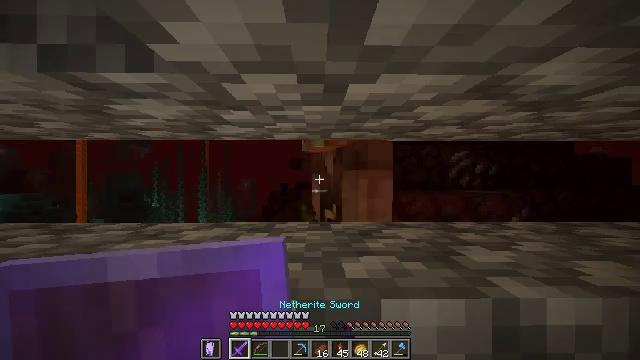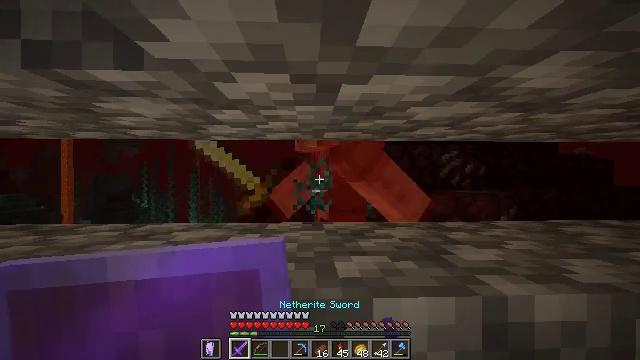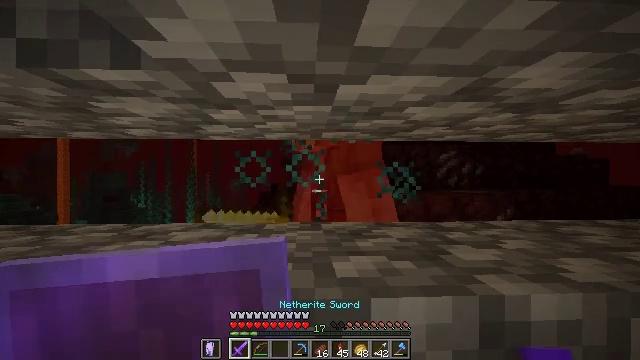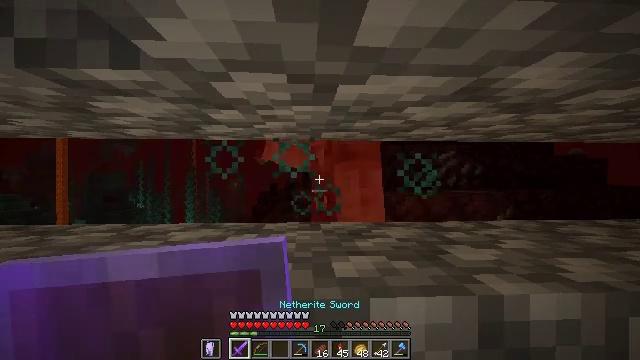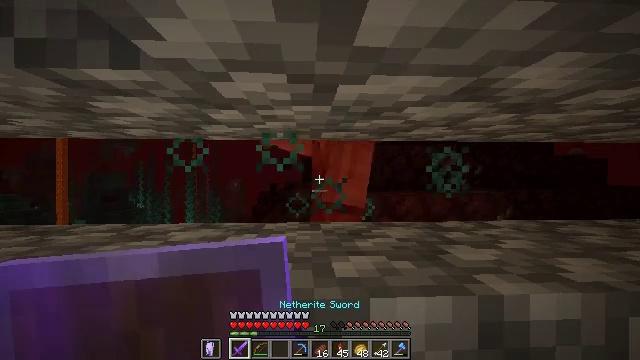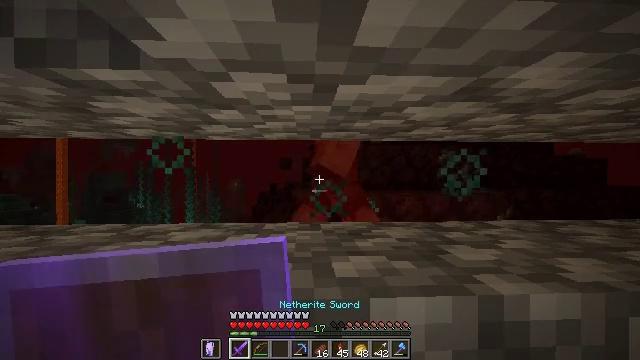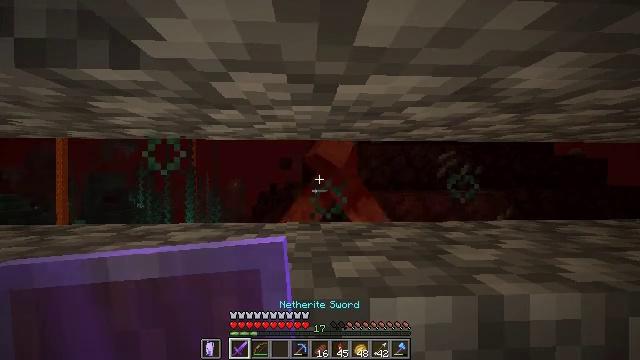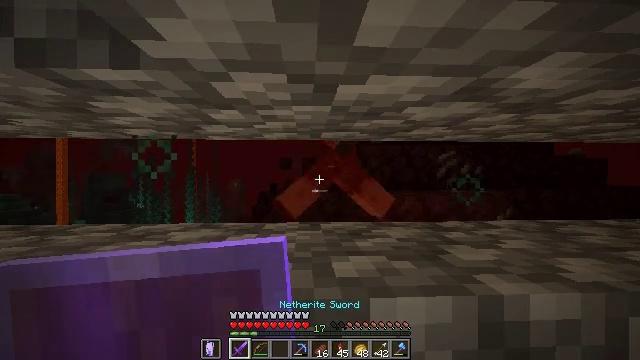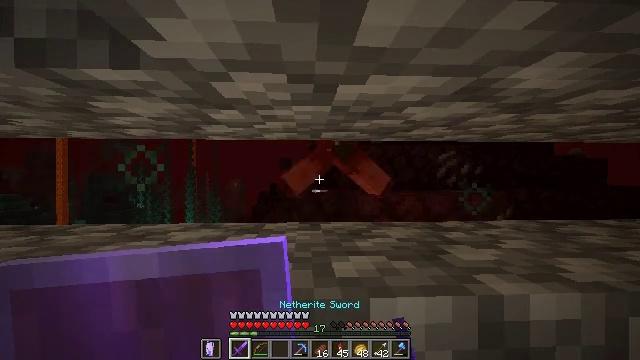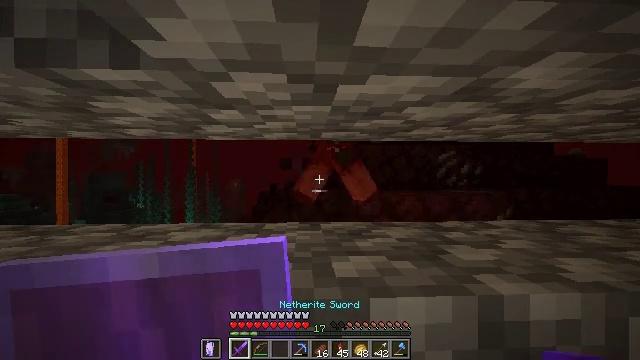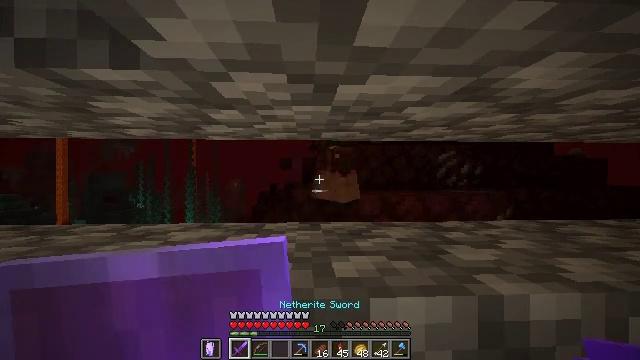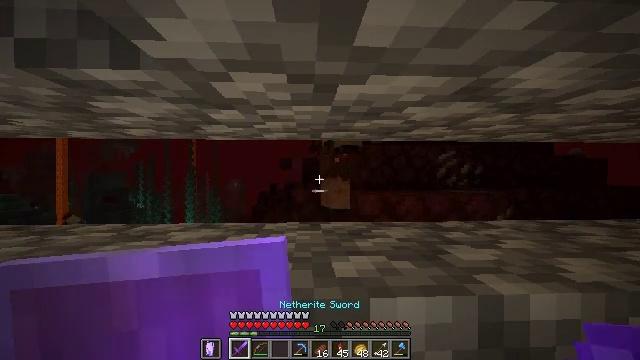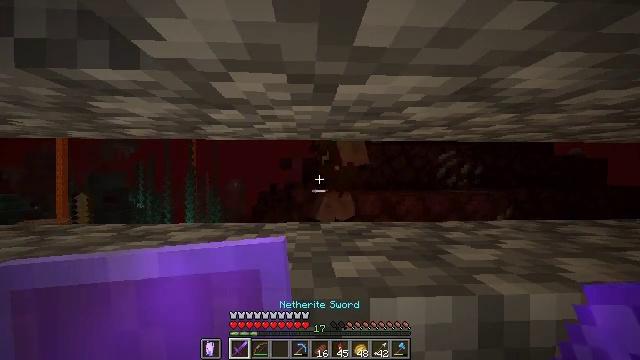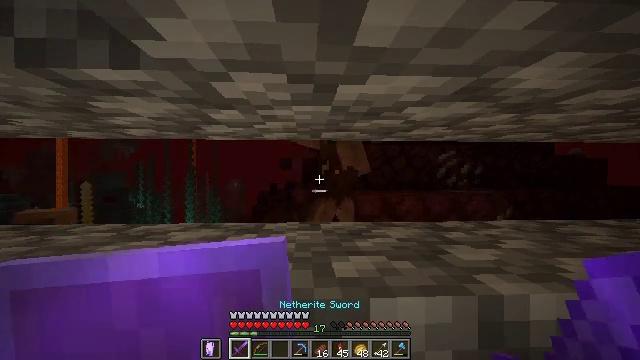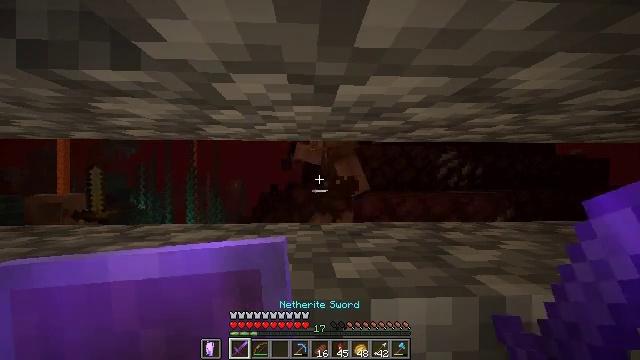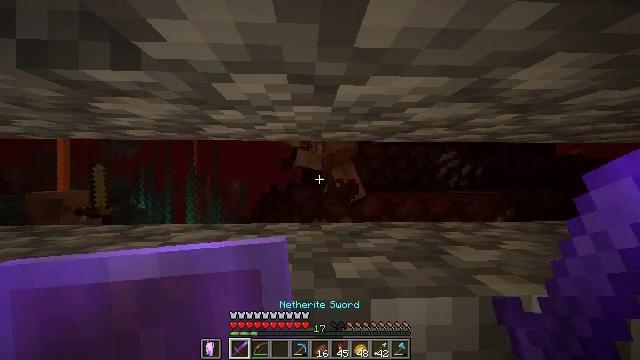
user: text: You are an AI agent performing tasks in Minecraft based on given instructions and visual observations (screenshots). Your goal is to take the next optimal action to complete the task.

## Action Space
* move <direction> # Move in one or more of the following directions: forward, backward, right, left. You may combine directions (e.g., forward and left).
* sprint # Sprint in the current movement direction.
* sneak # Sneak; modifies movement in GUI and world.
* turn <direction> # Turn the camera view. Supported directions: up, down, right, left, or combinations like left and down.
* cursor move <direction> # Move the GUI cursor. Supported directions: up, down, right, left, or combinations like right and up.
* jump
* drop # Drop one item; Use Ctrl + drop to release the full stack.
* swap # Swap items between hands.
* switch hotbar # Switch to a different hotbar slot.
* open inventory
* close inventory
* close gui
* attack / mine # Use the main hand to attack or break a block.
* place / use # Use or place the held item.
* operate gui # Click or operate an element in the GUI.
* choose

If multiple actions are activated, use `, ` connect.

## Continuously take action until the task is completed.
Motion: motion action
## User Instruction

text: Fight the piglin.
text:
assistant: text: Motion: turn right
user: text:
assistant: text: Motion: no_op
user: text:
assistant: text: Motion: attack / mine
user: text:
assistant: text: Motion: attack / mine
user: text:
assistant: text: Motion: no_op
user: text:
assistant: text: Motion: no_op
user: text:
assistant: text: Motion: no_op
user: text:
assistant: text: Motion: no_op
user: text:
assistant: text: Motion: no_op
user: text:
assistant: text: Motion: no_op
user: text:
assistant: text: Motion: no_op
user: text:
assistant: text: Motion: no_op
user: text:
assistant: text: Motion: no_op
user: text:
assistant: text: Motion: no_op
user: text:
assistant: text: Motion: no_op
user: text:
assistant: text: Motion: no_op
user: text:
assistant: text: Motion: no_op
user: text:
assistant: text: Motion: no_op
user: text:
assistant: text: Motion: no_op
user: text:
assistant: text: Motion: no_op
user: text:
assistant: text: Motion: no_op
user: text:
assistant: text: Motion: no_op
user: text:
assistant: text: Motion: no_op
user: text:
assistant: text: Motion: no_op
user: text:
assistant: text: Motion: no_op
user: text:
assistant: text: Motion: no_op
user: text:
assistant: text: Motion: no_op
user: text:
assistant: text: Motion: no_op
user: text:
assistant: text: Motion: no_op
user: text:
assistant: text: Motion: no_op